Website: ulta-beauty
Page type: address-validator
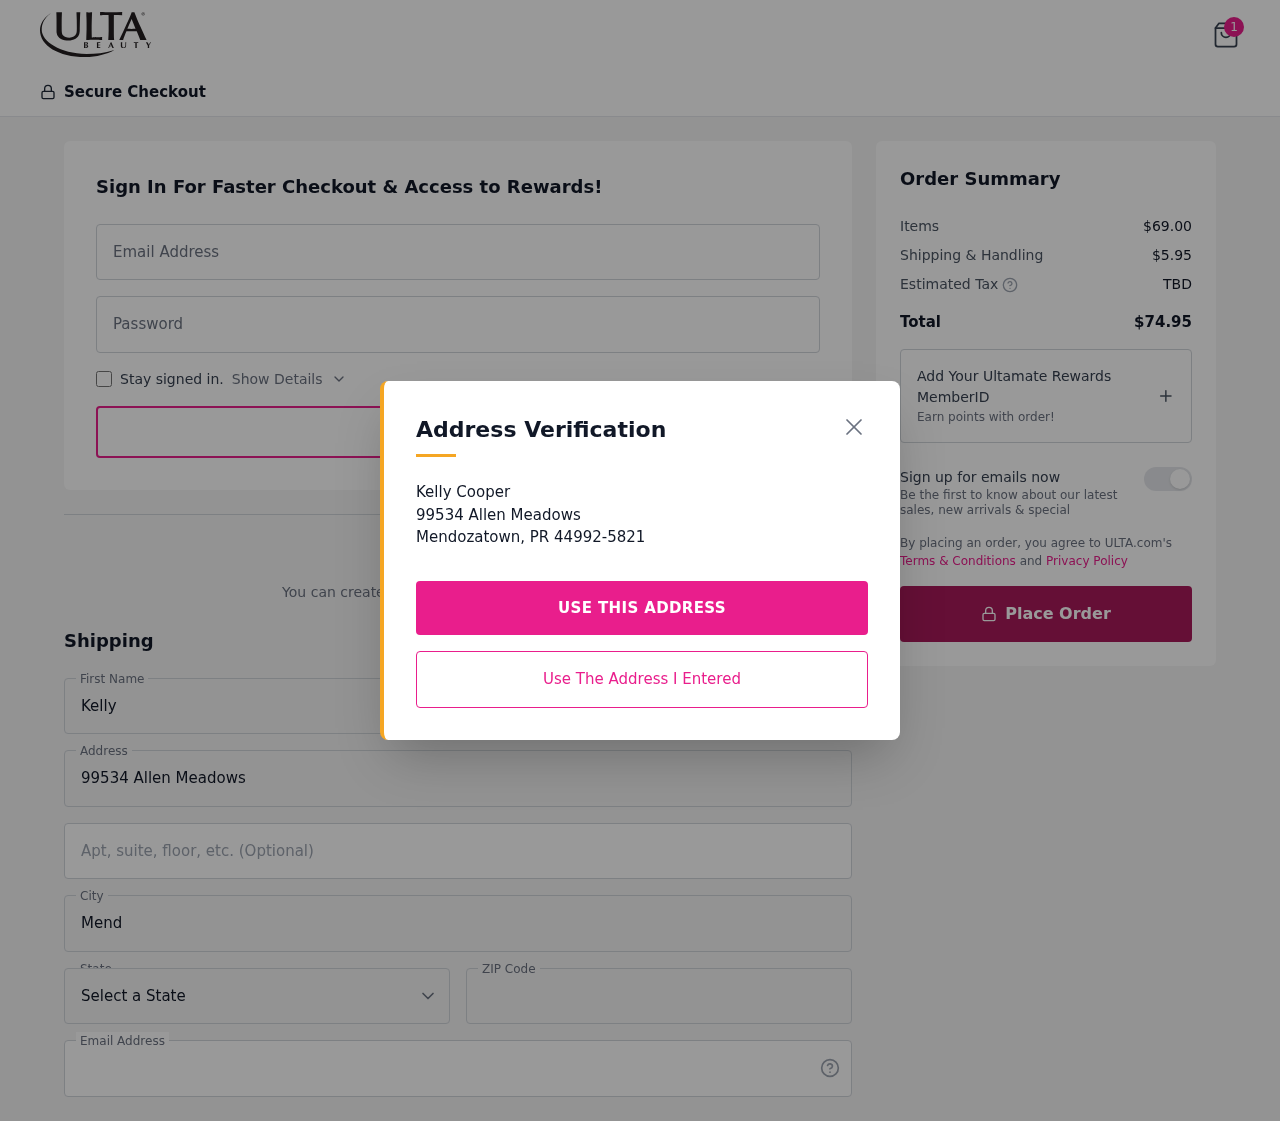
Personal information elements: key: PII_CITY
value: Mendozatown
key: PII_EMAIL
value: kcooper@hotmail.com
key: PII_FIRSTNAME
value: Kelly
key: PII_LASTNAME
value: Cooper
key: PII_POSTCODE
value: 44992
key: PII_STATE_ABBR
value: PR
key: PII_STREET
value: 99534 Allen Meadows
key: PII_STREET2
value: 99534 Allen Meadows
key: PII_FULLNAME2
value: Kelly Cooper
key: PII_CITY2
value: Mendozatown
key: PII_STATE_ABBR2
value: PR
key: PII_POSTCODE_FULL
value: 44992
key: PII_POSTCODE_EXT
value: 5821
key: PII_POSTCODE_NUMERIC
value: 44992
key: PII_POSTCODE_EXT_NUMERIC
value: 5821
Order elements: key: ORDER_NUM_ITEMS
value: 1
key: ORDER_SUBTOTAL
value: $69.00
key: ORDER_SHIPPING_COST
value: $5.95
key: ORDER_TOTAL
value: $74.95